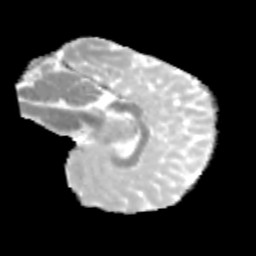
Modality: MD
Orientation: sagittal
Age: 11
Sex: male
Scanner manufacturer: siemens
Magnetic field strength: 3 T
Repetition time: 3.8 s
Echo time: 0.07 s